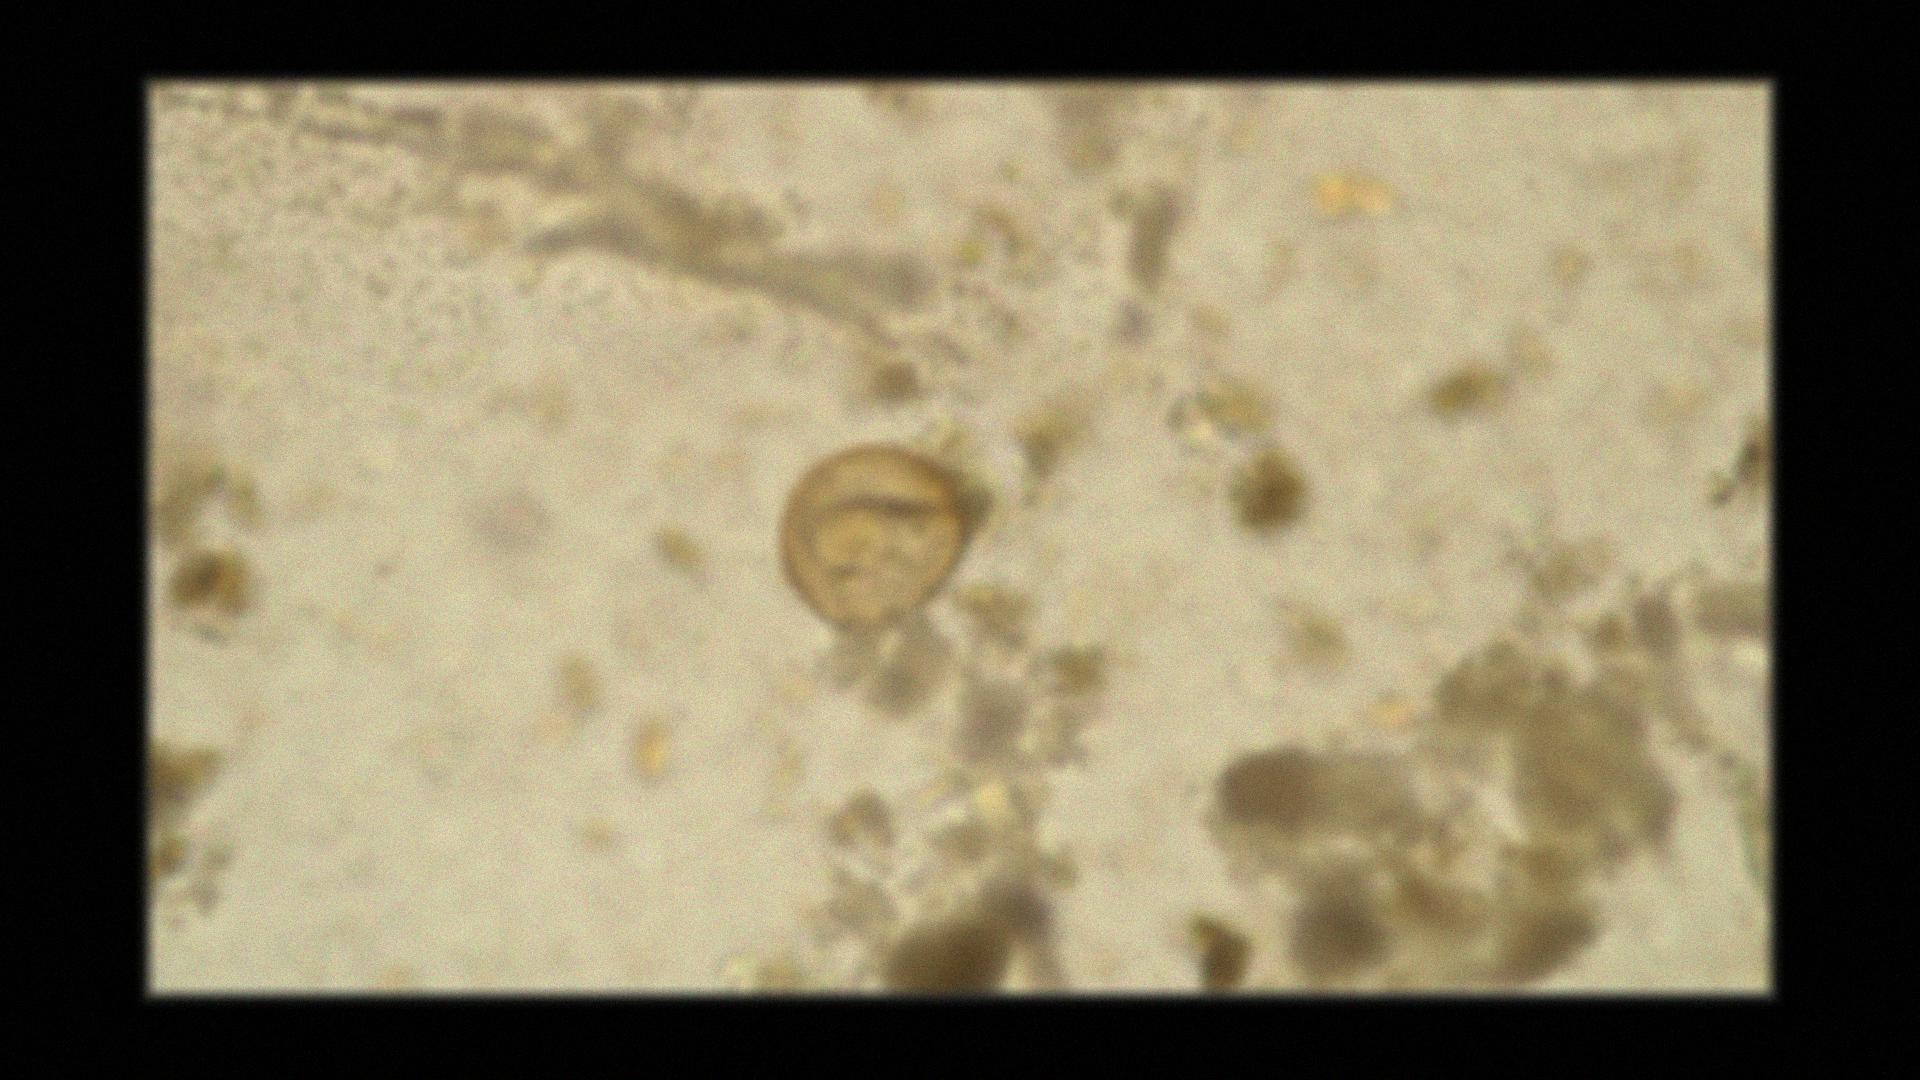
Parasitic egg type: Hymenolepis diminuta